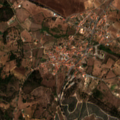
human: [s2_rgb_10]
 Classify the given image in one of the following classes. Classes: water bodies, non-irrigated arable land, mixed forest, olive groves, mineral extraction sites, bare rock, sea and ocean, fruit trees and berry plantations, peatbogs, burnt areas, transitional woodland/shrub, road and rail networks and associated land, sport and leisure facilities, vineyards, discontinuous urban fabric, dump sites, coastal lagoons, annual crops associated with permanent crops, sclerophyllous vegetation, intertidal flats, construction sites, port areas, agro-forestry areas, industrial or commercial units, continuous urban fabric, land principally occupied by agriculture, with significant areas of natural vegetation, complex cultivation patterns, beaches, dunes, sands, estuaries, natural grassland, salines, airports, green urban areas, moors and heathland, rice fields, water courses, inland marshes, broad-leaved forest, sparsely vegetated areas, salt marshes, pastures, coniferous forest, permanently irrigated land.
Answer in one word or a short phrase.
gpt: discontinuous urban fabric, non-irrigated arable land, complex cultivation patterns, transitional woodland/shrub